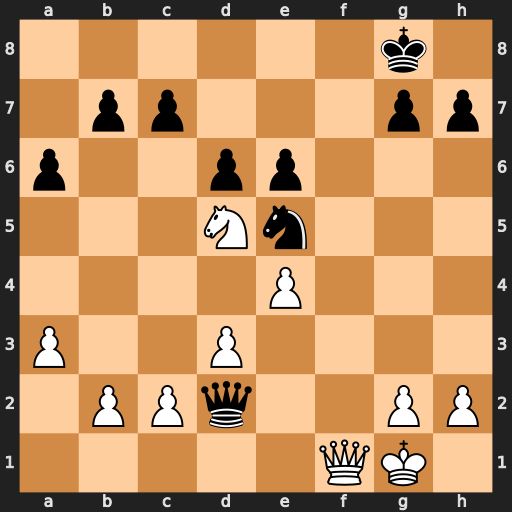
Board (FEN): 6k1/1pp3pp/p2pp3/3Nn3/4P3/P2P4/1PPq2PP/5QK1
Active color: w
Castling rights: -
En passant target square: -
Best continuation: Ne7+ Kh8 Qf8#